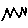
Label: zigzag